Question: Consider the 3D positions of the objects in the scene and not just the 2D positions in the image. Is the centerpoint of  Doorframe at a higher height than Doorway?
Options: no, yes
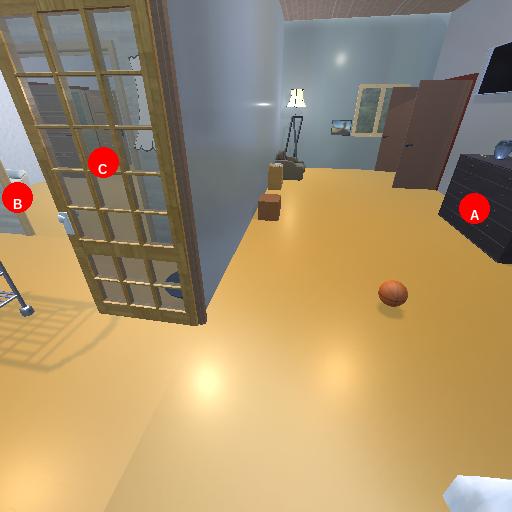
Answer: no